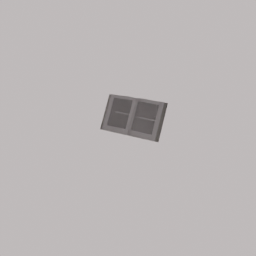
Label: tools